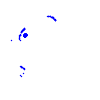
Particle: pion